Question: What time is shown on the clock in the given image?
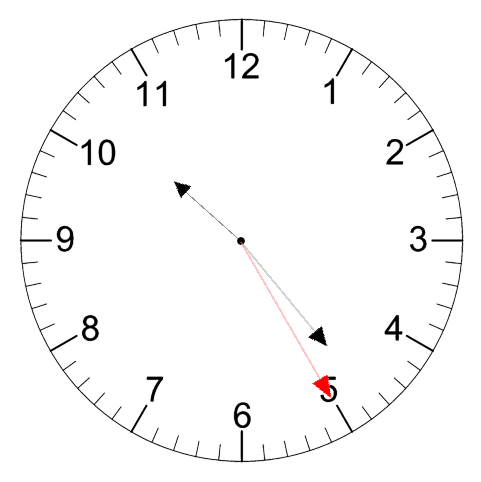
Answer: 10:23:25